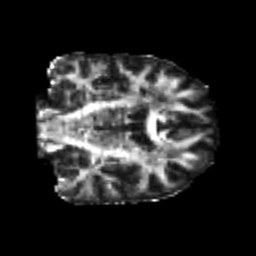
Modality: FA
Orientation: coronal
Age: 22
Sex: male
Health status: healthy
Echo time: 0.074 s